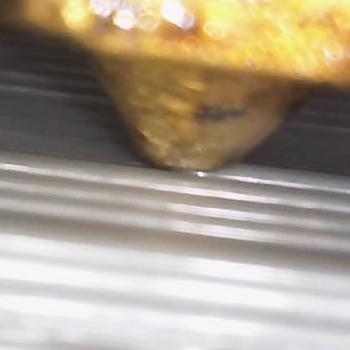
Flow rate: 100%